Question: I have some problems I don't understand exactly. I have some class called ApplicationContext which extends android.app.Application. This class will be mocked by JMockIt's 'MockUp<T>'. When I let my JUnit tests run by 'mvn install', everything works well, but when I run my tests with 'Run As->JUnit Test' I get exceptions like this (only with this one test which extends android.app.Application)...
'''
java.lang.TypeNotPresentException: Type [unknown] not present
'''
I guess that this has something to do with the fact that android must be in provided scope:
'''
<dependency>
<groupId>com.google.android</groupId>
<artifactId>android</artifactId>
<version>${platform.version}</version>
<scope>provided</scope>
</dependency>
'''
Maybe the tests don't have this package at runtime or something. But I wonder why they just have it at 'mvn install', since the package is always linked as Maven dependency. I need to understand why classes from android.app.Application are not found when I run test with "Run As". Here are some of my configuration settings:

'''
<?xml version="1.0" encoding="UTF-8"?>
<classpath>
<classpathentry kind="con" path="com.android.ide.eclipse.adt.ANDROID_FRAMEWORK"/>
<classpathentry kind="con" path="com.android.ide.eclipse.adt.LIBRARIES"/>
<classpathentry kind="src" output="bin/classes" path="src/main/java">
<attributes>
<attribute name="optional" value="true"/>
<attribute name="maven.pomderived" value="true"/>
</attributes>
</classpathentry>
<classpathentry kind="src" path="gen"/>
<classpathentry kind="src" output="bin/classes" path="src/test/java">
<attributes>
<attribute name="maven.pomderived" value="true"/>
</attributes>
</classpathentry>
<classpathentry exported="true" kind="con" path="org.eclipse.m2e.MAVEN2_CLASSPATH_CONTAINER">
<attributes>
<attribute name="maven.pomderived" value="true"/>
</attributes>
</classpathentry>
<classpathentry kind="output" path="bin/classes"/>
</classpath>
'''
'''
<?xml version="1.0" encoding="UTF-8"?>
<projectDescription>
<name>net.devgems.android.kurzparkzonewien-TRUNK</name>
<comment></comment>
<projects>
</projects>
<buildSpec>
<buildCommand>
<name>com.android.ide.eclipse.adt.ResourceManagerBuilder</name>
<arguments>
</arguments>
</buildCommand>
<buildCommand>
<name>com.android.ide.eclipse.adt.PreCompilerBuilder</name>
<arguments>
</arguments>
</buildCommand>
<buildCommand>
<name>org.eclipse.jdt.core.javabuilder</name>
<arguments>
</arguments>
</buildCommand>
<buildCommand>
<name>com.android.ide.eclipse.adt.ApkBuilder</name>
<arguments>
</arguments>
</buildCommand>
<buildCommand>
<name>org.eclipse.m2e.core.maven2Builder</name>
<arguments>
</arguments>
</buildCommand>
</buildSpec>
<natures>
<nature>com.android.ide.eclipse.adt.AndroidNature</nature>
<nature>org.eclipse.jdt.core.javanature</nature>
<nature>org.eclipse.m2e.core.maven2Nature</nature>
</natures>
</projectDescription>
'''
'''
<?xml version="1.0" encoding="UTF-8"?>
<project xmlns="http://maven.apache.org/POM/4.0.0" xmlns:xsi="http://www.w3.org/2001/XMLSchema-instance"
xsi:schemaLocation="http://maven.apache.org/POM/4.0.0 http://maven.apache.org/maven-v4_0_0.xsd">
<modelVersion>4.0.0</modelVersion>
<groupId>net.devgems.android</groupId>
<artifactId>kurzparkzonewien</artifactId>
<version>1.0-SNAPSHOT</version>
<packaging>apk</packaging>
<name>kurzparkzonewien</name>
<properties>
<platform.version>1.6_r2</platform.version>
<android.sdk.path>/opt/android-sdk-linux</android.sdk.path>
<project.build.sourceEncoding>UTF-8</project.build.sourceEncoding>
<project.reporting.outputEncoding>UTF-8</project.reporting.outputEncoding>
</properties>
<dependencies>
<dependency>
<groupId>com.google.android</groupId>
<artifactId>android</artifactId>
<version>${platform.version}</version>
<scope>provided</scope>
</dependency>
<dependency>
<groupId>com.googlecode.json-simple</groupId>
<artifactId>json-simple</artifactId>
<version>1.1.1</version>
<exclusions>
<exclusion>
<groupId>junit</groupId>
<artifactId>junit</artifactId>
</exclusion>
</exclusions>
</dependency>
<dependency>
<groupId>commons-io</groupId>
<artifactId>commons-io</artifactId>
<version>2.0.1</version>
</dependency>
<dependency>
<groupId>com.googlecode.jmockit</groupId>
<artifactId>jmockit</artifactId>
<version>0.999.17</version>
<scope>test</scope>
</dependency>
<dependency>
<groupId>junit</groupId>
<artifactId>junit</artifactId>
<version>4.8.1</version>
<scope>test</scope>
</dependency>
<dependency>
<groupId>com.google.android</groupId>
<artifactId>support-v4</artifactId>
<version>r6</version>
</dependency>
</dependencies>
<build>
<outputDirectory>bin/classes</outputDirectory>
<testOutputDirectory>bin/test-classes</testOutputDirectory>
<plugins>
<plugin>
<groupId>com.jayway.maven.plugins.android.generation2</groupId>
<artifactId>android-maven-plugin</artifactId>
<version>3.1.1</version>
<configuration>
<androidManifestFile>${project.basedir}/AndroidManifest.xml</androidManifestFile>
<assetsDirectory>${project.basedir}/assets</assetsDirectory>
<resourceDirectory>${project.basedir}/res</resourceDirectory>
<nativeLibrariesDirectory>${project.basedir}/src/main/native</nativeLibrariesDirectory>
<sdk>
<platform>4</platform>
<path>${android.sdk.path}</path>
</sdk>
<undeployBeforeDeploy>true</undeployBeforeDeploy>
</configuration>
<extensions>true</extensions>
</plugin>
<plugin>
<artifactId>maven-compiler-plugin</artifactId>
<version>2.3.2</version>
<configuration>
<source>1.6</source>
<target>1.6</target>
</configuration>
</plugin>
</plugins>
</build>
</project>
'''
If you need more additional information, please tell me, because I'm not sure where to isolate the problem properly.
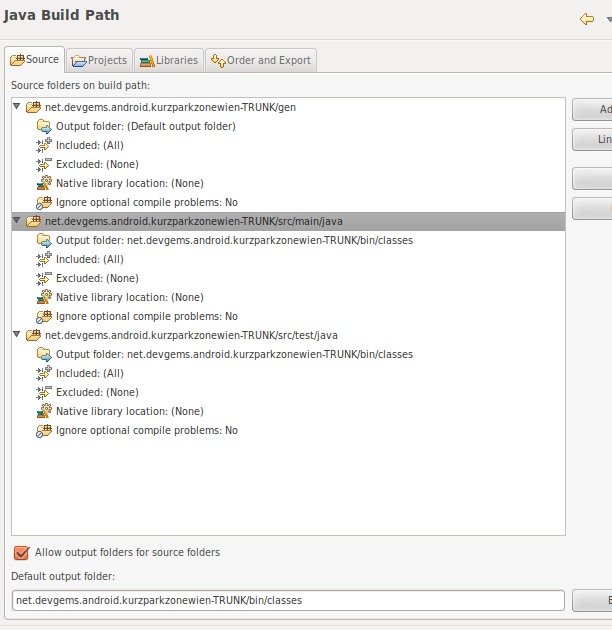
Answer: I came to the conclusion that the error explained in my question is the proper behavior. This is so because you must not expect from an Eclipse project that Eclipse (or the ADT plugin) knows how to deal with dependencies organized by Maven. This is a Maven project, so Maven must be used to install, deploy and test. I think the difference between "Run As" and "mvn test" is, that the first uses the Eclipse's built in JUnit libraries located in plugins directory, the latter uses the libraries configured by Maven. So these are two different worlds and they have nothing in common. In my opinion it's just coincidence that a Maven project mostly works with Eclipse Run As and so on. But if there are dependency issues, Eclipse cannot manage it, since it is a Maven project and not an Eclipse project.
But for this case above I found a nice workaround which works at least for testing. I have to go to "Java Build Path -> Libraries" and I had to add all Maven dependencies including the used android.jar as external dependency (it doesn't affect Maven). Then I was able to execute all tests by "Run As -> JUnit Test" (whereby sometimes I have to execute "Project Clean" at first, because otherwise I run into ClassNotFoundExceptions).
If I'm wrong with my assumptions, feel free to correct me.